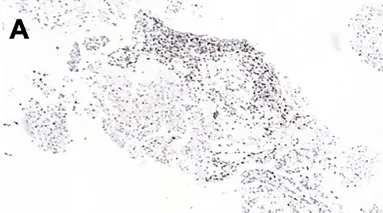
MLH-1.
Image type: pathology (immunostaining)